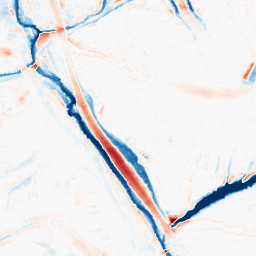
Category: morphological
Decomposition family: tophat_combined
Decomposition parameters: size: 10
Upsampling method: cubic_mitchell
Upsampling parameters: scale: 8
Upsampling scale: 8